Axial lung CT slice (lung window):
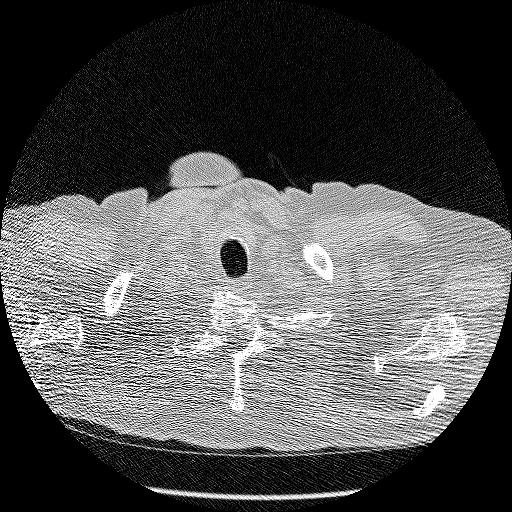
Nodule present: no